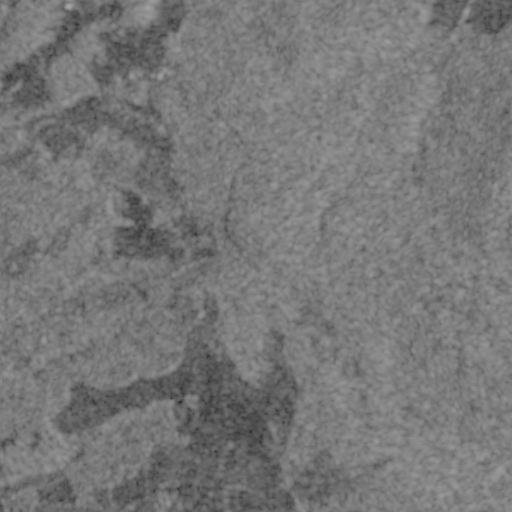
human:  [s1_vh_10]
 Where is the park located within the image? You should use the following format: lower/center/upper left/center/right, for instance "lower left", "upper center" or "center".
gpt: The park is located in the upper left of the image.
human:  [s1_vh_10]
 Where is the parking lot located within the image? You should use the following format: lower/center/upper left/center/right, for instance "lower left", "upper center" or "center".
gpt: The parking lot is located in the lower center of the image.
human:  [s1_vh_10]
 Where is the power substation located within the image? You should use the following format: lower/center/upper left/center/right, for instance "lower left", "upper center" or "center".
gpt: The power substation is located in the center right of the image.
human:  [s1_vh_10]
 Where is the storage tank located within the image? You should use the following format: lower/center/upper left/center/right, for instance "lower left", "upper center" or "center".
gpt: The storage tank is located in the center left of the image.
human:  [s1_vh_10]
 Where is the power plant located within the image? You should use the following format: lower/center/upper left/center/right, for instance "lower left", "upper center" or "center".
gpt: There is no power plant in the image.

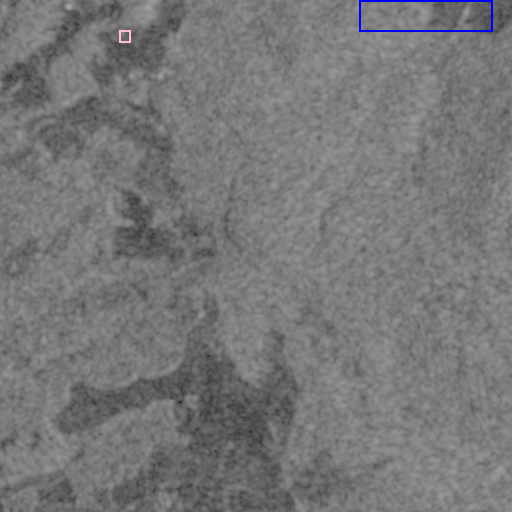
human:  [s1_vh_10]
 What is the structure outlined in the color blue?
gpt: The structure outlined in blue is a crop field.
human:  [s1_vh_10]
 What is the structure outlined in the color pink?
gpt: The structure outlined in pink is a park.
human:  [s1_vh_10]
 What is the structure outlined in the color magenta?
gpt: There is no magenta outline.